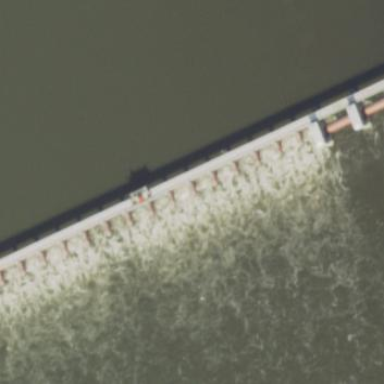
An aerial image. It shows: Dam along waterway.